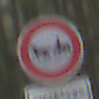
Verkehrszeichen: VerbotGespannfuhrwerke
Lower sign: ZeitangabenMitBeschraenkungAufWochentage7
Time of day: Midday
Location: Outdoor (Nature)
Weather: Overcast
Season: NotSpecified
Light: Natural